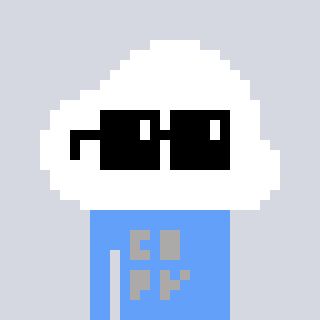
a pixel art character with square black sunglasses, a cloud-shaped head and a blue-colored body on a cool background